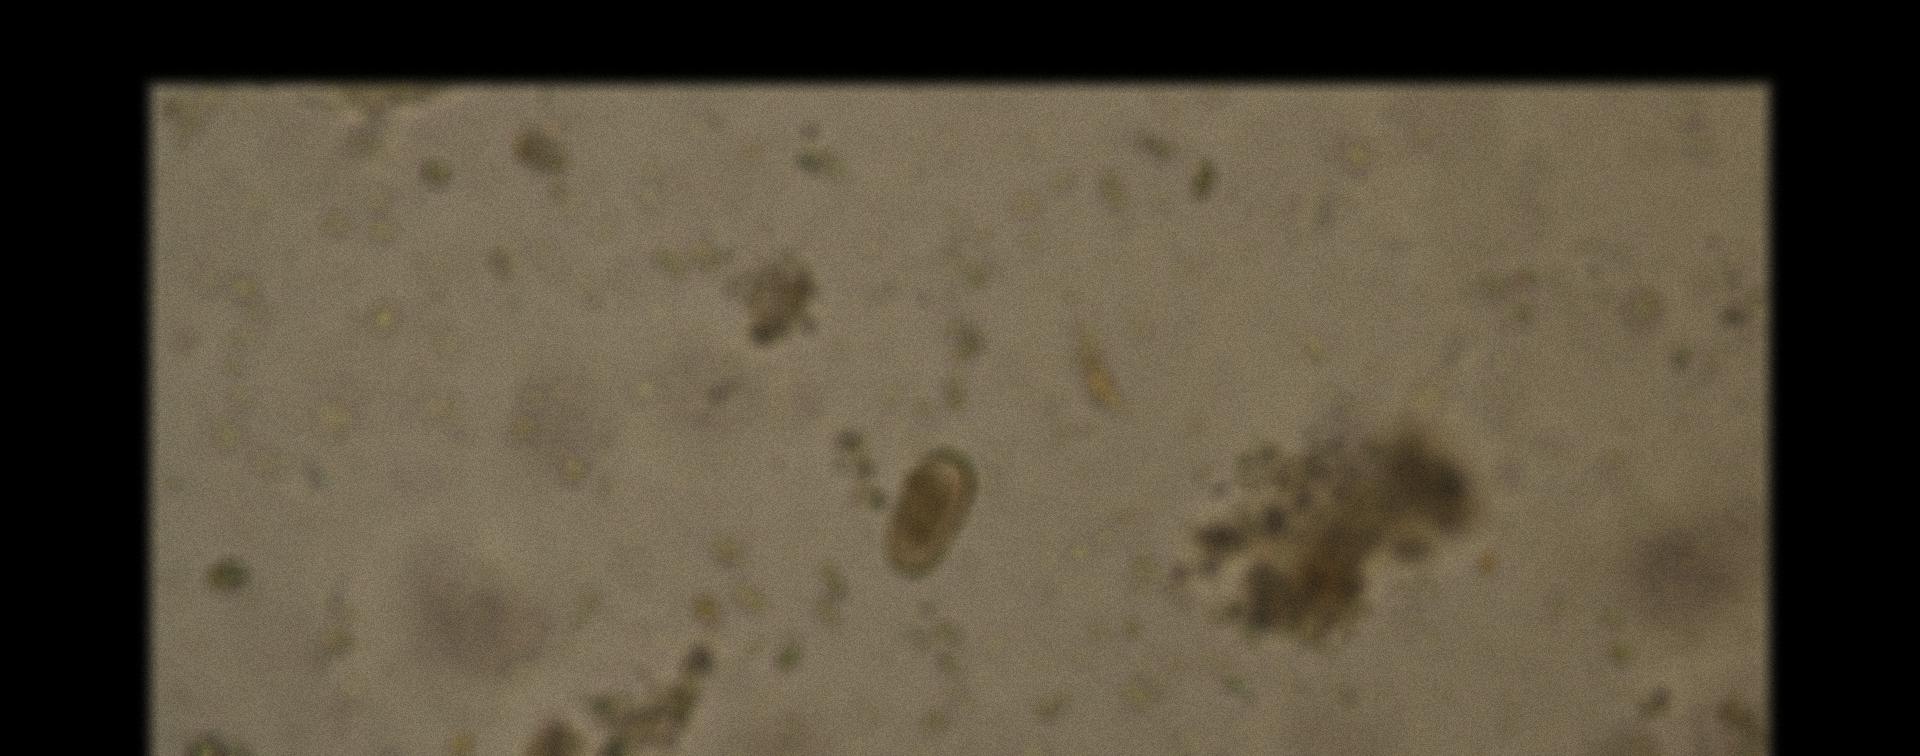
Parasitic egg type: Capillaria philippinensis